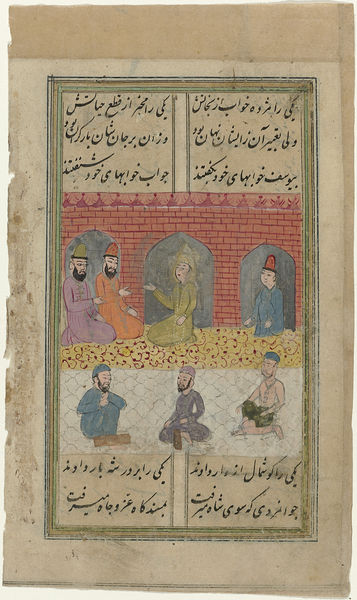
Titel: Aantal figuren op een terras voor een rood bakstenen gebouw
Standort: Amsterdam
Institution: Rijksmuseum
Schlagwörter: sitzen, frau, hut, hüte, männer, gespräch, teppich, rahmen, schrift, rahmung, mauer, wandteppich, knien, pergament, arabisch, tempel, hte, ziegenl